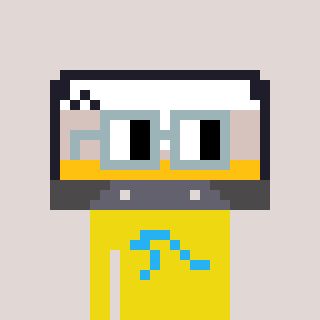
a pixel art character with square dark gray glasses, a cassette tape-shaped head and a yellow-colored body on a warm background